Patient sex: M
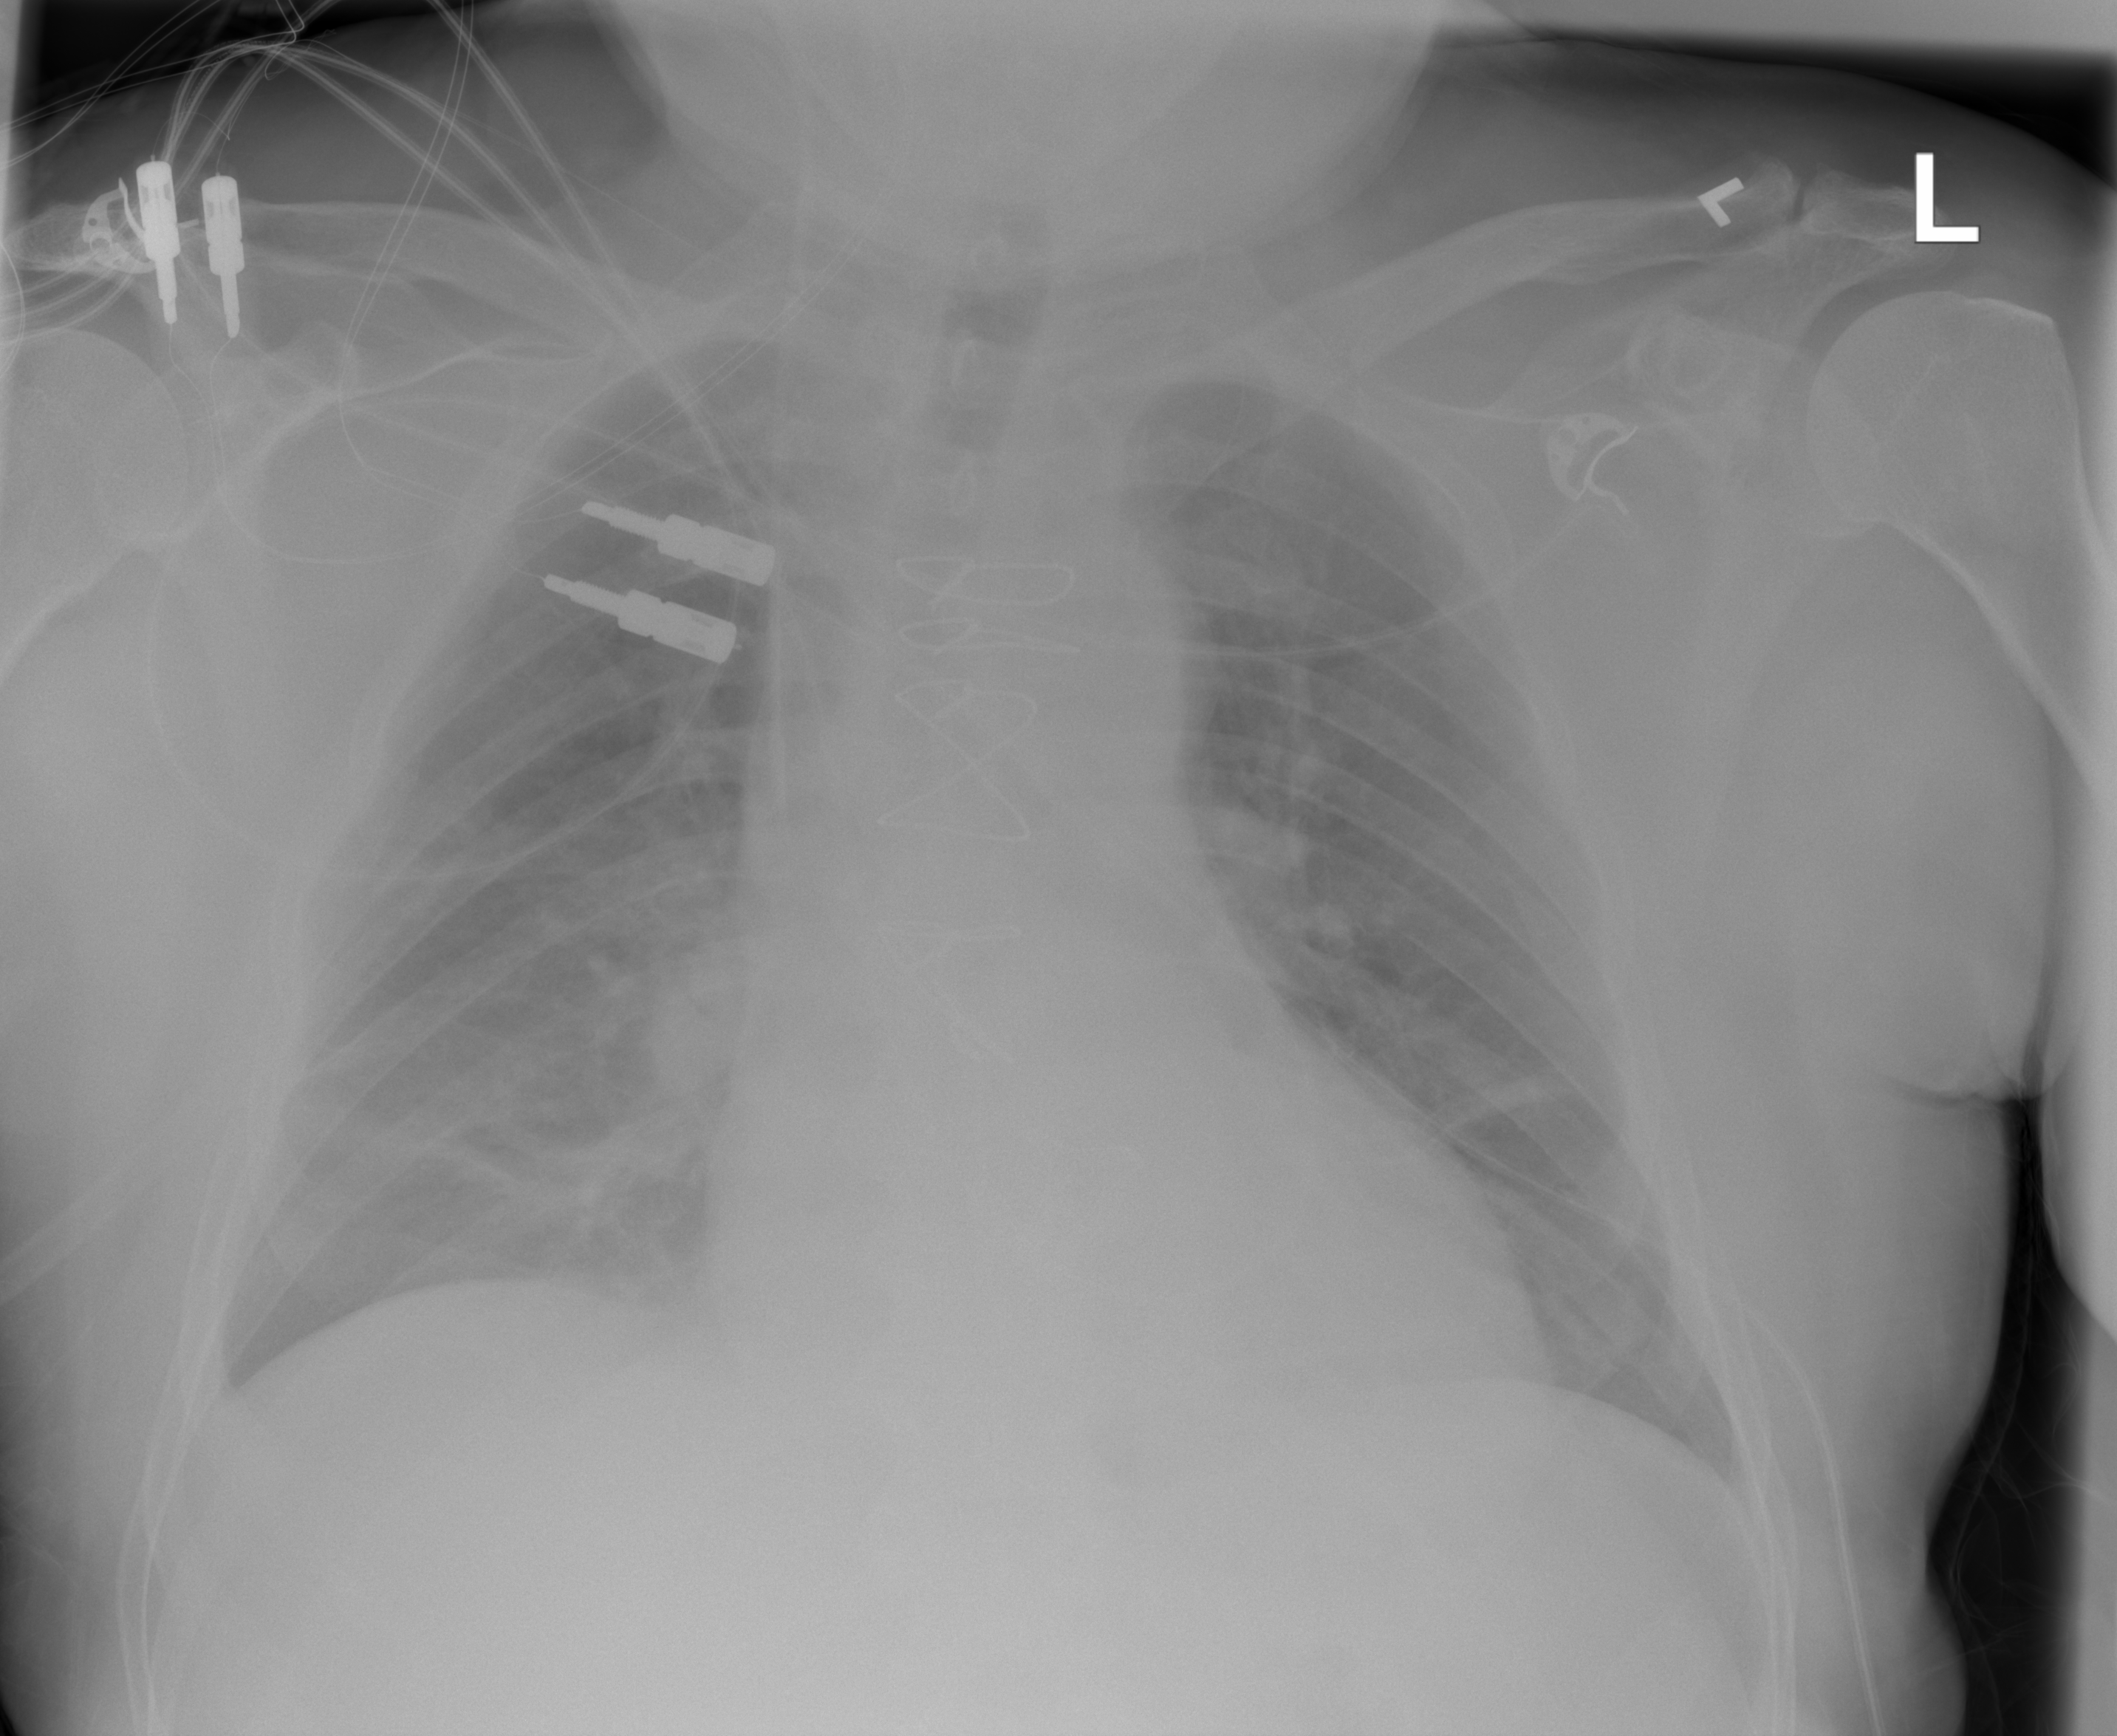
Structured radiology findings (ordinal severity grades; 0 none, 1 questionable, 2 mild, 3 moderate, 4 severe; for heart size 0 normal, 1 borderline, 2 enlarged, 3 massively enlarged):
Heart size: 1
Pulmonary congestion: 2
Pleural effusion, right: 0
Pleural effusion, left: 0
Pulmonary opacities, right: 0
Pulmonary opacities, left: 0
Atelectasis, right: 2
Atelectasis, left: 2